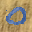
Label: 0